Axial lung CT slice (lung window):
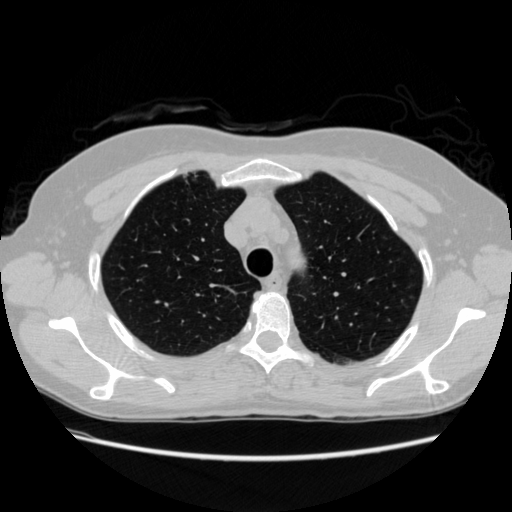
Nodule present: yes
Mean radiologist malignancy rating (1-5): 4.5